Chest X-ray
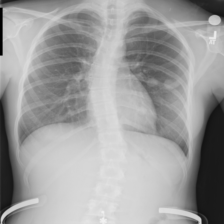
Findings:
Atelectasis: negative
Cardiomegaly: negative
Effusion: negative
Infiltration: negative
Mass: negative
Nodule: positive
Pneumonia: negative
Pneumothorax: negative
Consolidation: negative
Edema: negative
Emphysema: negative
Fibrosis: negative
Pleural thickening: negative
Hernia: negative